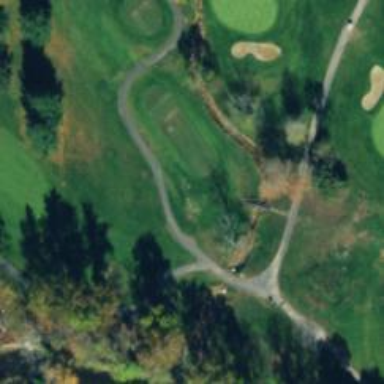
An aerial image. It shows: Path on bridge designed for golf carts.